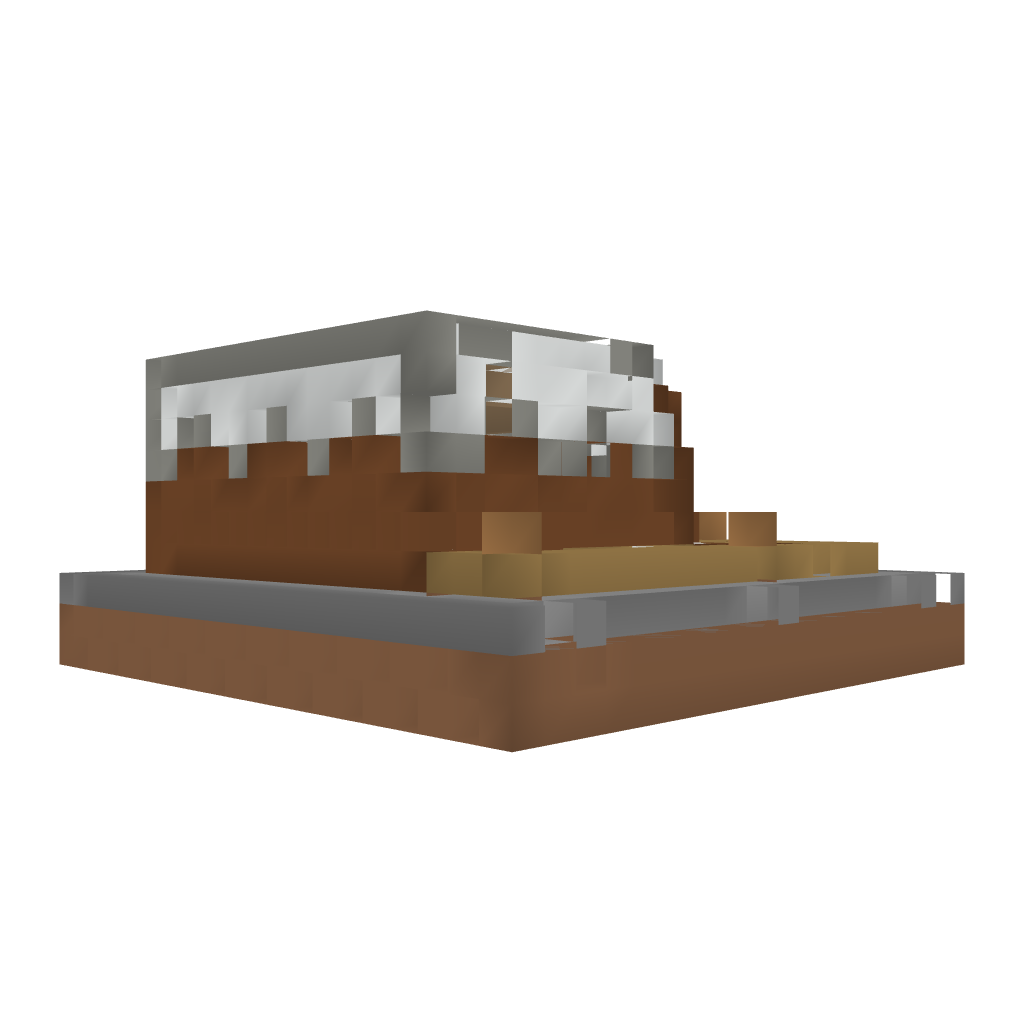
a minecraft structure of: Cake Shop